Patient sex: M
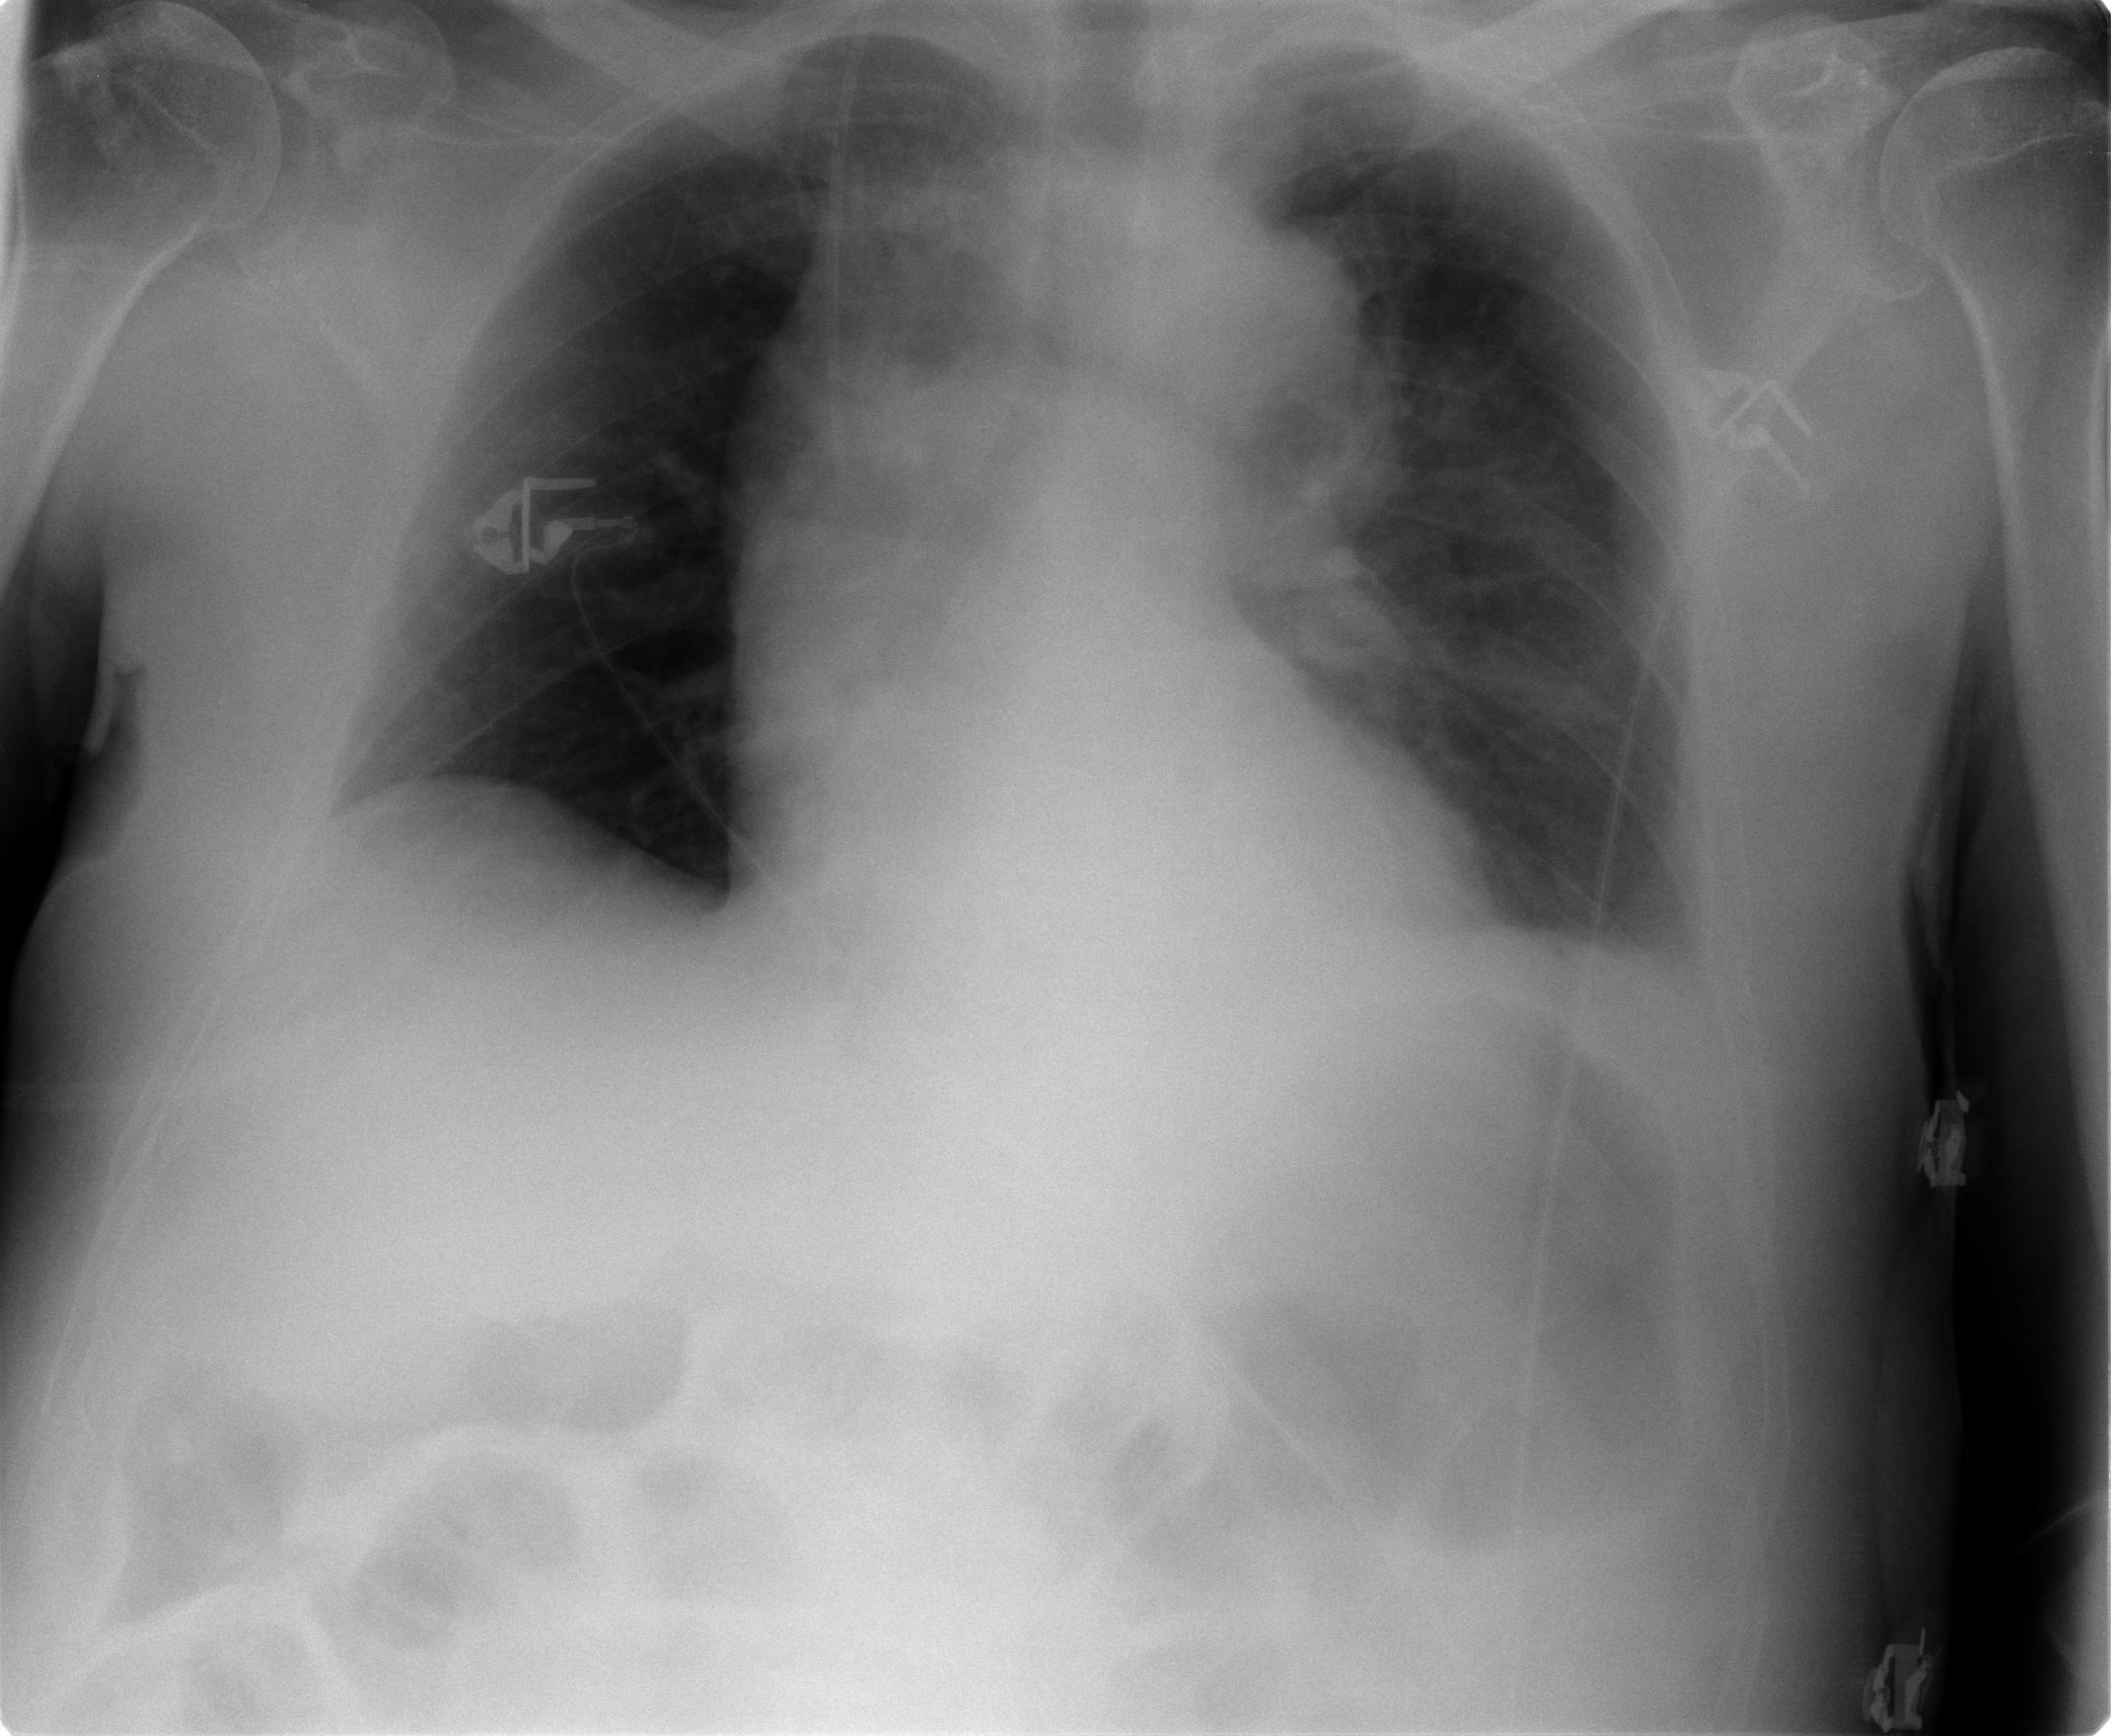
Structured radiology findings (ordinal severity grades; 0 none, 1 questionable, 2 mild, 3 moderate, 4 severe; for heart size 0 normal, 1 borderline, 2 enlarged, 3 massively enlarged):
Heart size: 1
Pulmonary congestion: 0
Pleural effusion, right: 0
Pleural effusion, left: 1
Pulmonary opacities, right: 0
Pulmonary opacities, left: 0
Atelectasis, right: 0
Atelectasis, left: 0